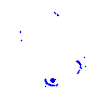
Particle: pion